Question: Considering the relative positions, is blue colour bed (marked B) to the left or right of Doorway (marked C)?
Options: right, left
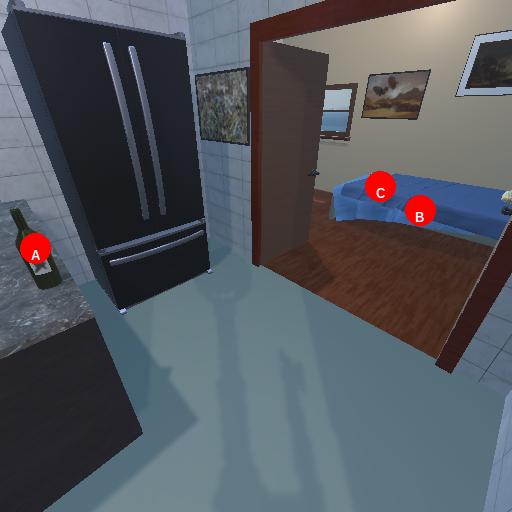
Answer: right